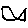
Label: fish